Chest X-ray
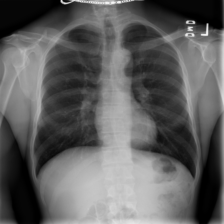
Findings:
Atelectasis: negative
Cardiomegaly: negative
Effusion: negative
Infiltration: negative
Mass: negative
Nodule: negative
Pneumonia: negative
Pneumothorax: negative
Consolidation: negative
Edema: negative
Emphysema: negative
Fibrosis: negative
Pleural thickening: negative
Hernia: negative